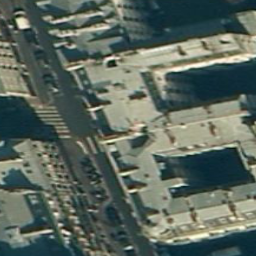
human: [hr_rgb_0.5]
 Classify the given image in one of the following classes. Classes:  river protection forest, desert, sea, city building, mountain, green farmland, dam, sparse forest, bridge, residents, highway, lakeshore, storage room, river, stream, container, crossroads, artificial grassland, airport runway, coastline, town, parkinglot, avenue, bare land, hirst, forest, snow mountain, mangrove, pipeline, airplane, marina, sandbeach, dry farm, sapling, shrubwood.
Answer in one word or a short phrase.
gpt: city building